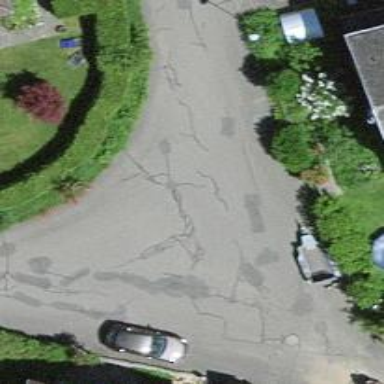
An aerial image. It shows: Smooth asphalt road in residential area.